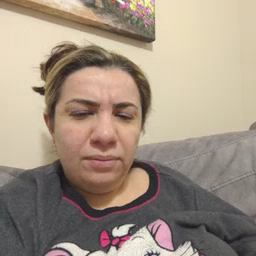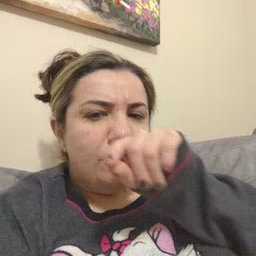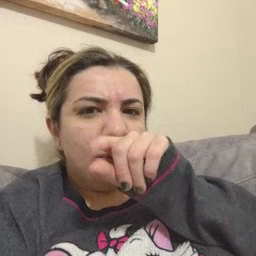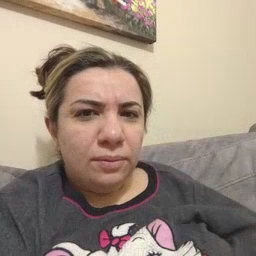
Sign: bird